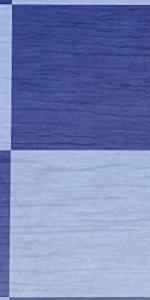
Label: Empty